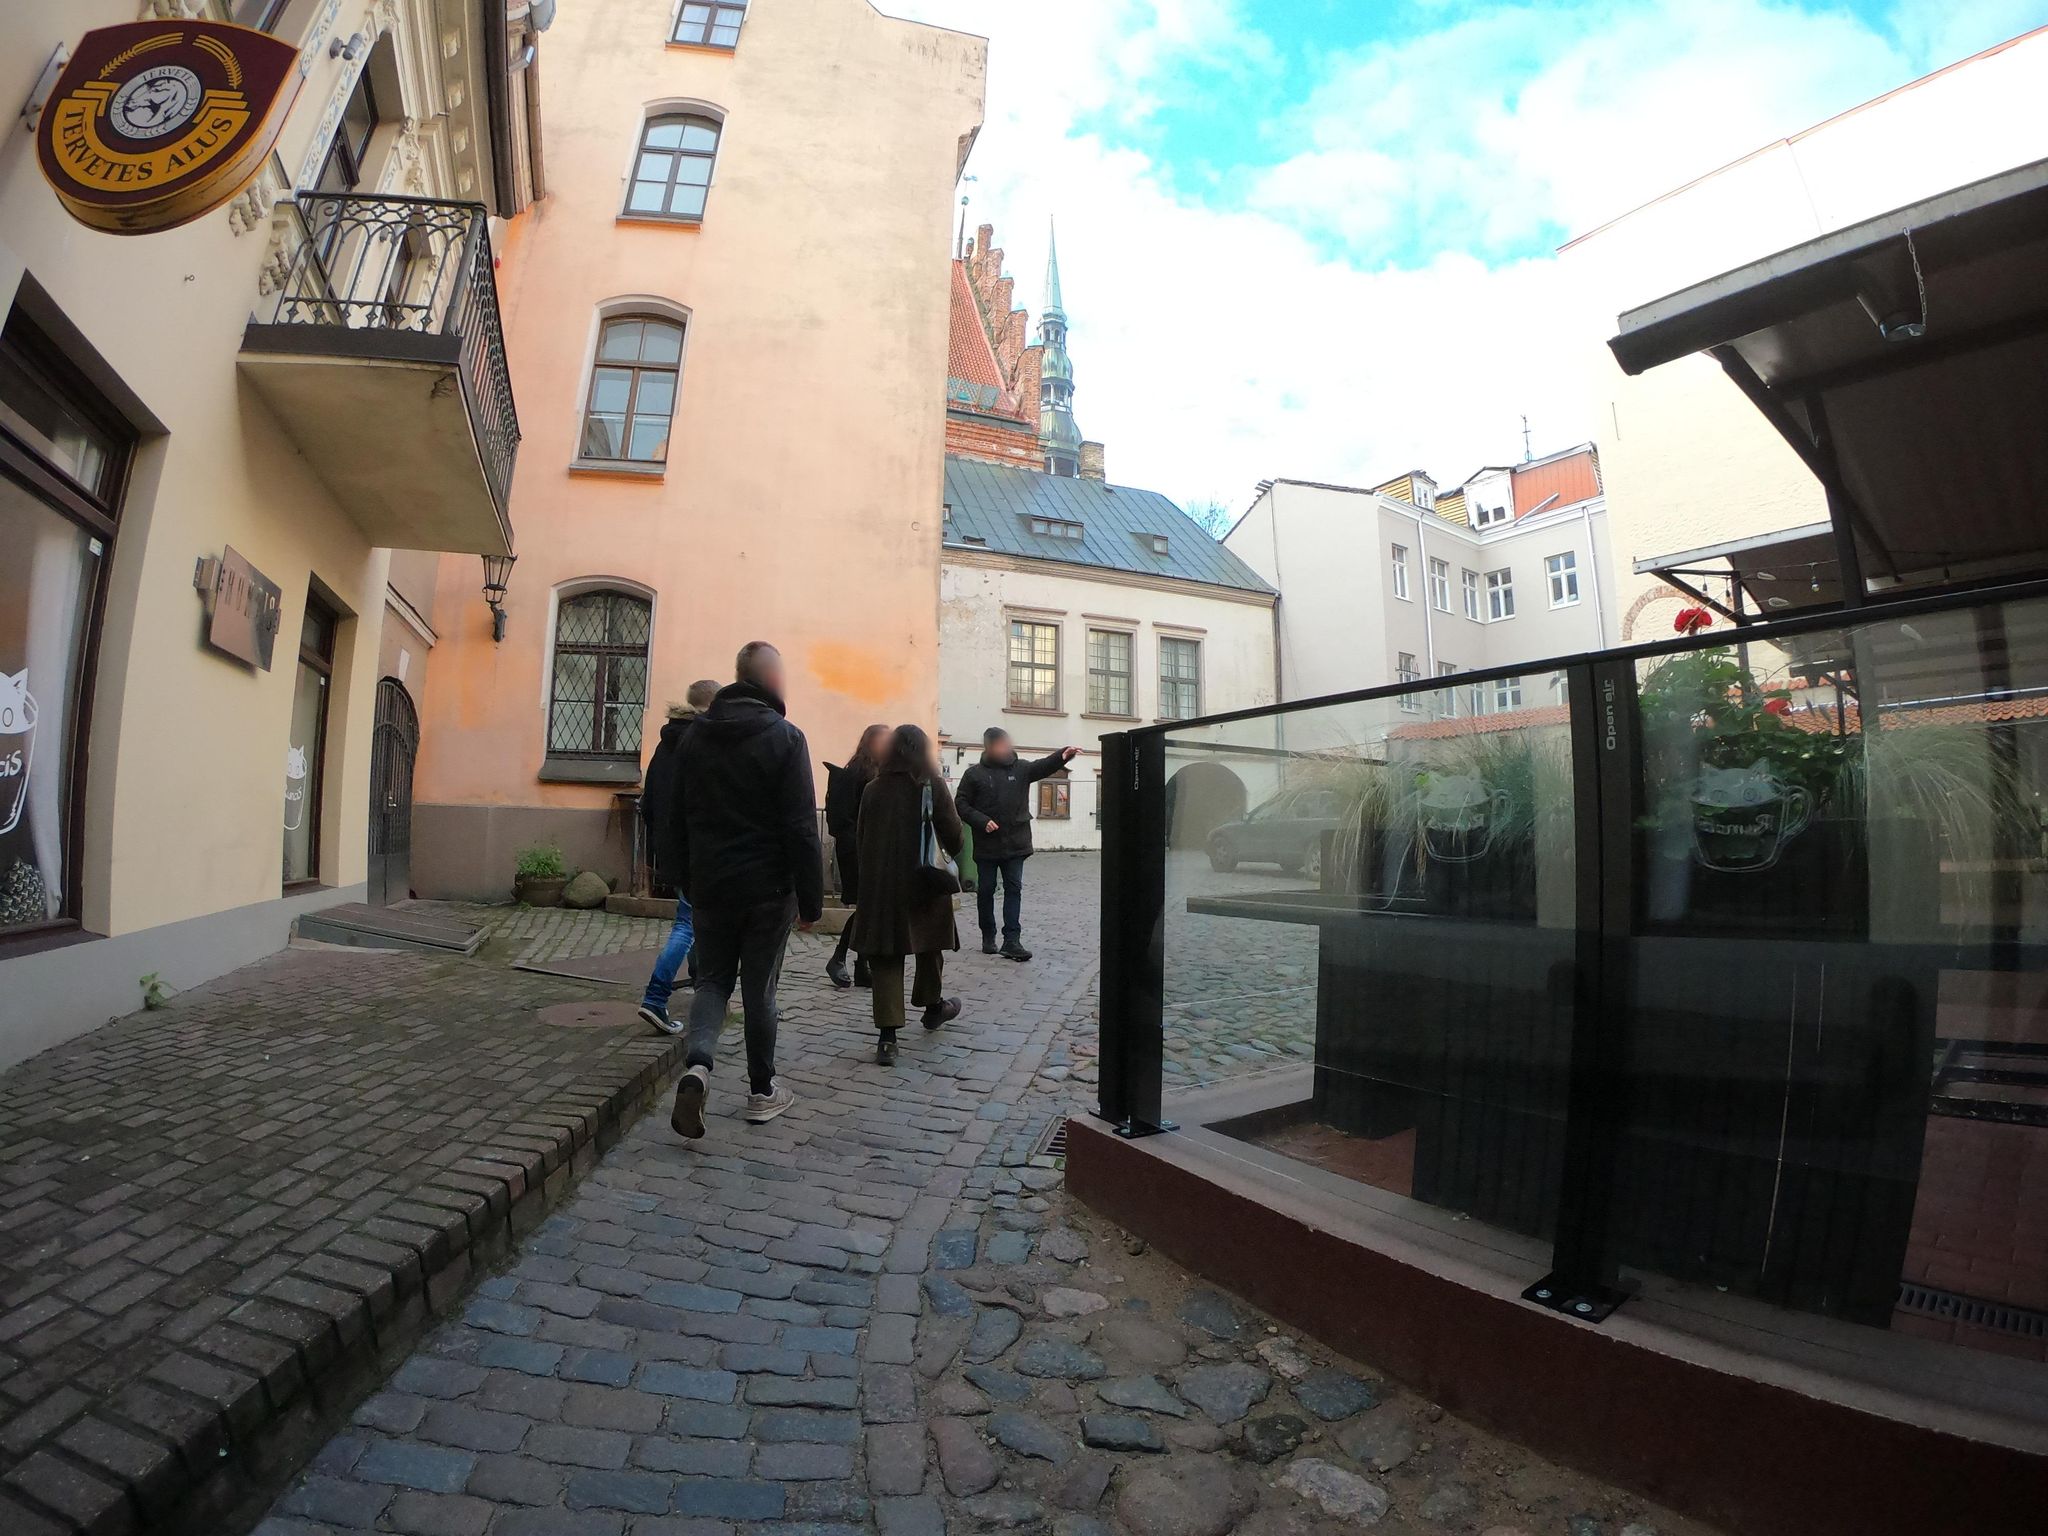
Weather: clear
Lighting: day
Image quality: good
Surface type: walking surface
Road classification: footway, pedestrian, living_street
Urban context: urban centre
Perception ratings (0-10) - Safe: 3.44, Lively: 7.54, Beautiful: 8.38, Boring: 5.45, Depressing: 4.41, Wealthy: 8.13